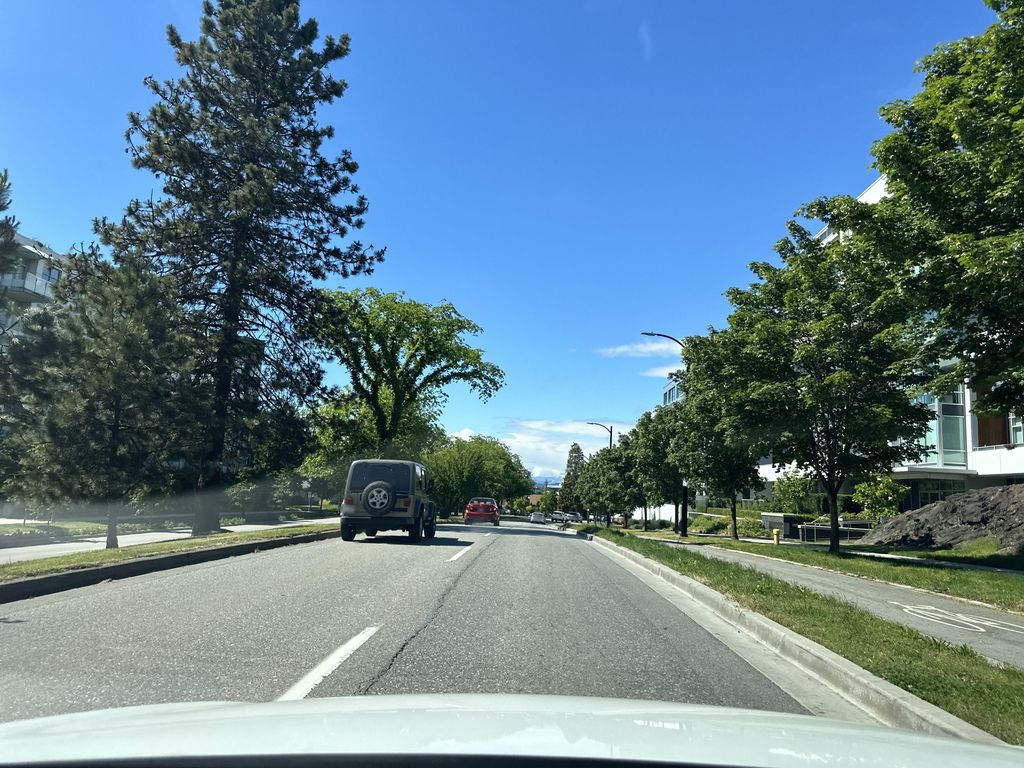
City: vancouver